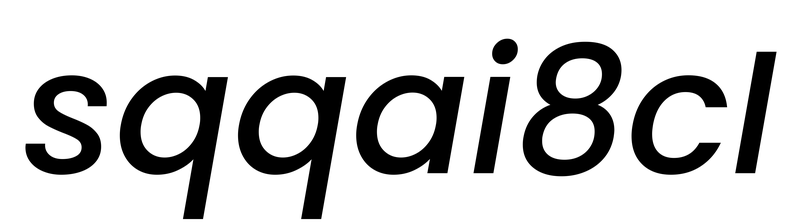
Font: Poppins-MediumItalic